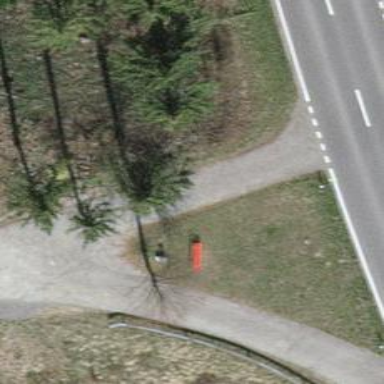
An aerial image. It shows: Red bench.